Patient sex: F
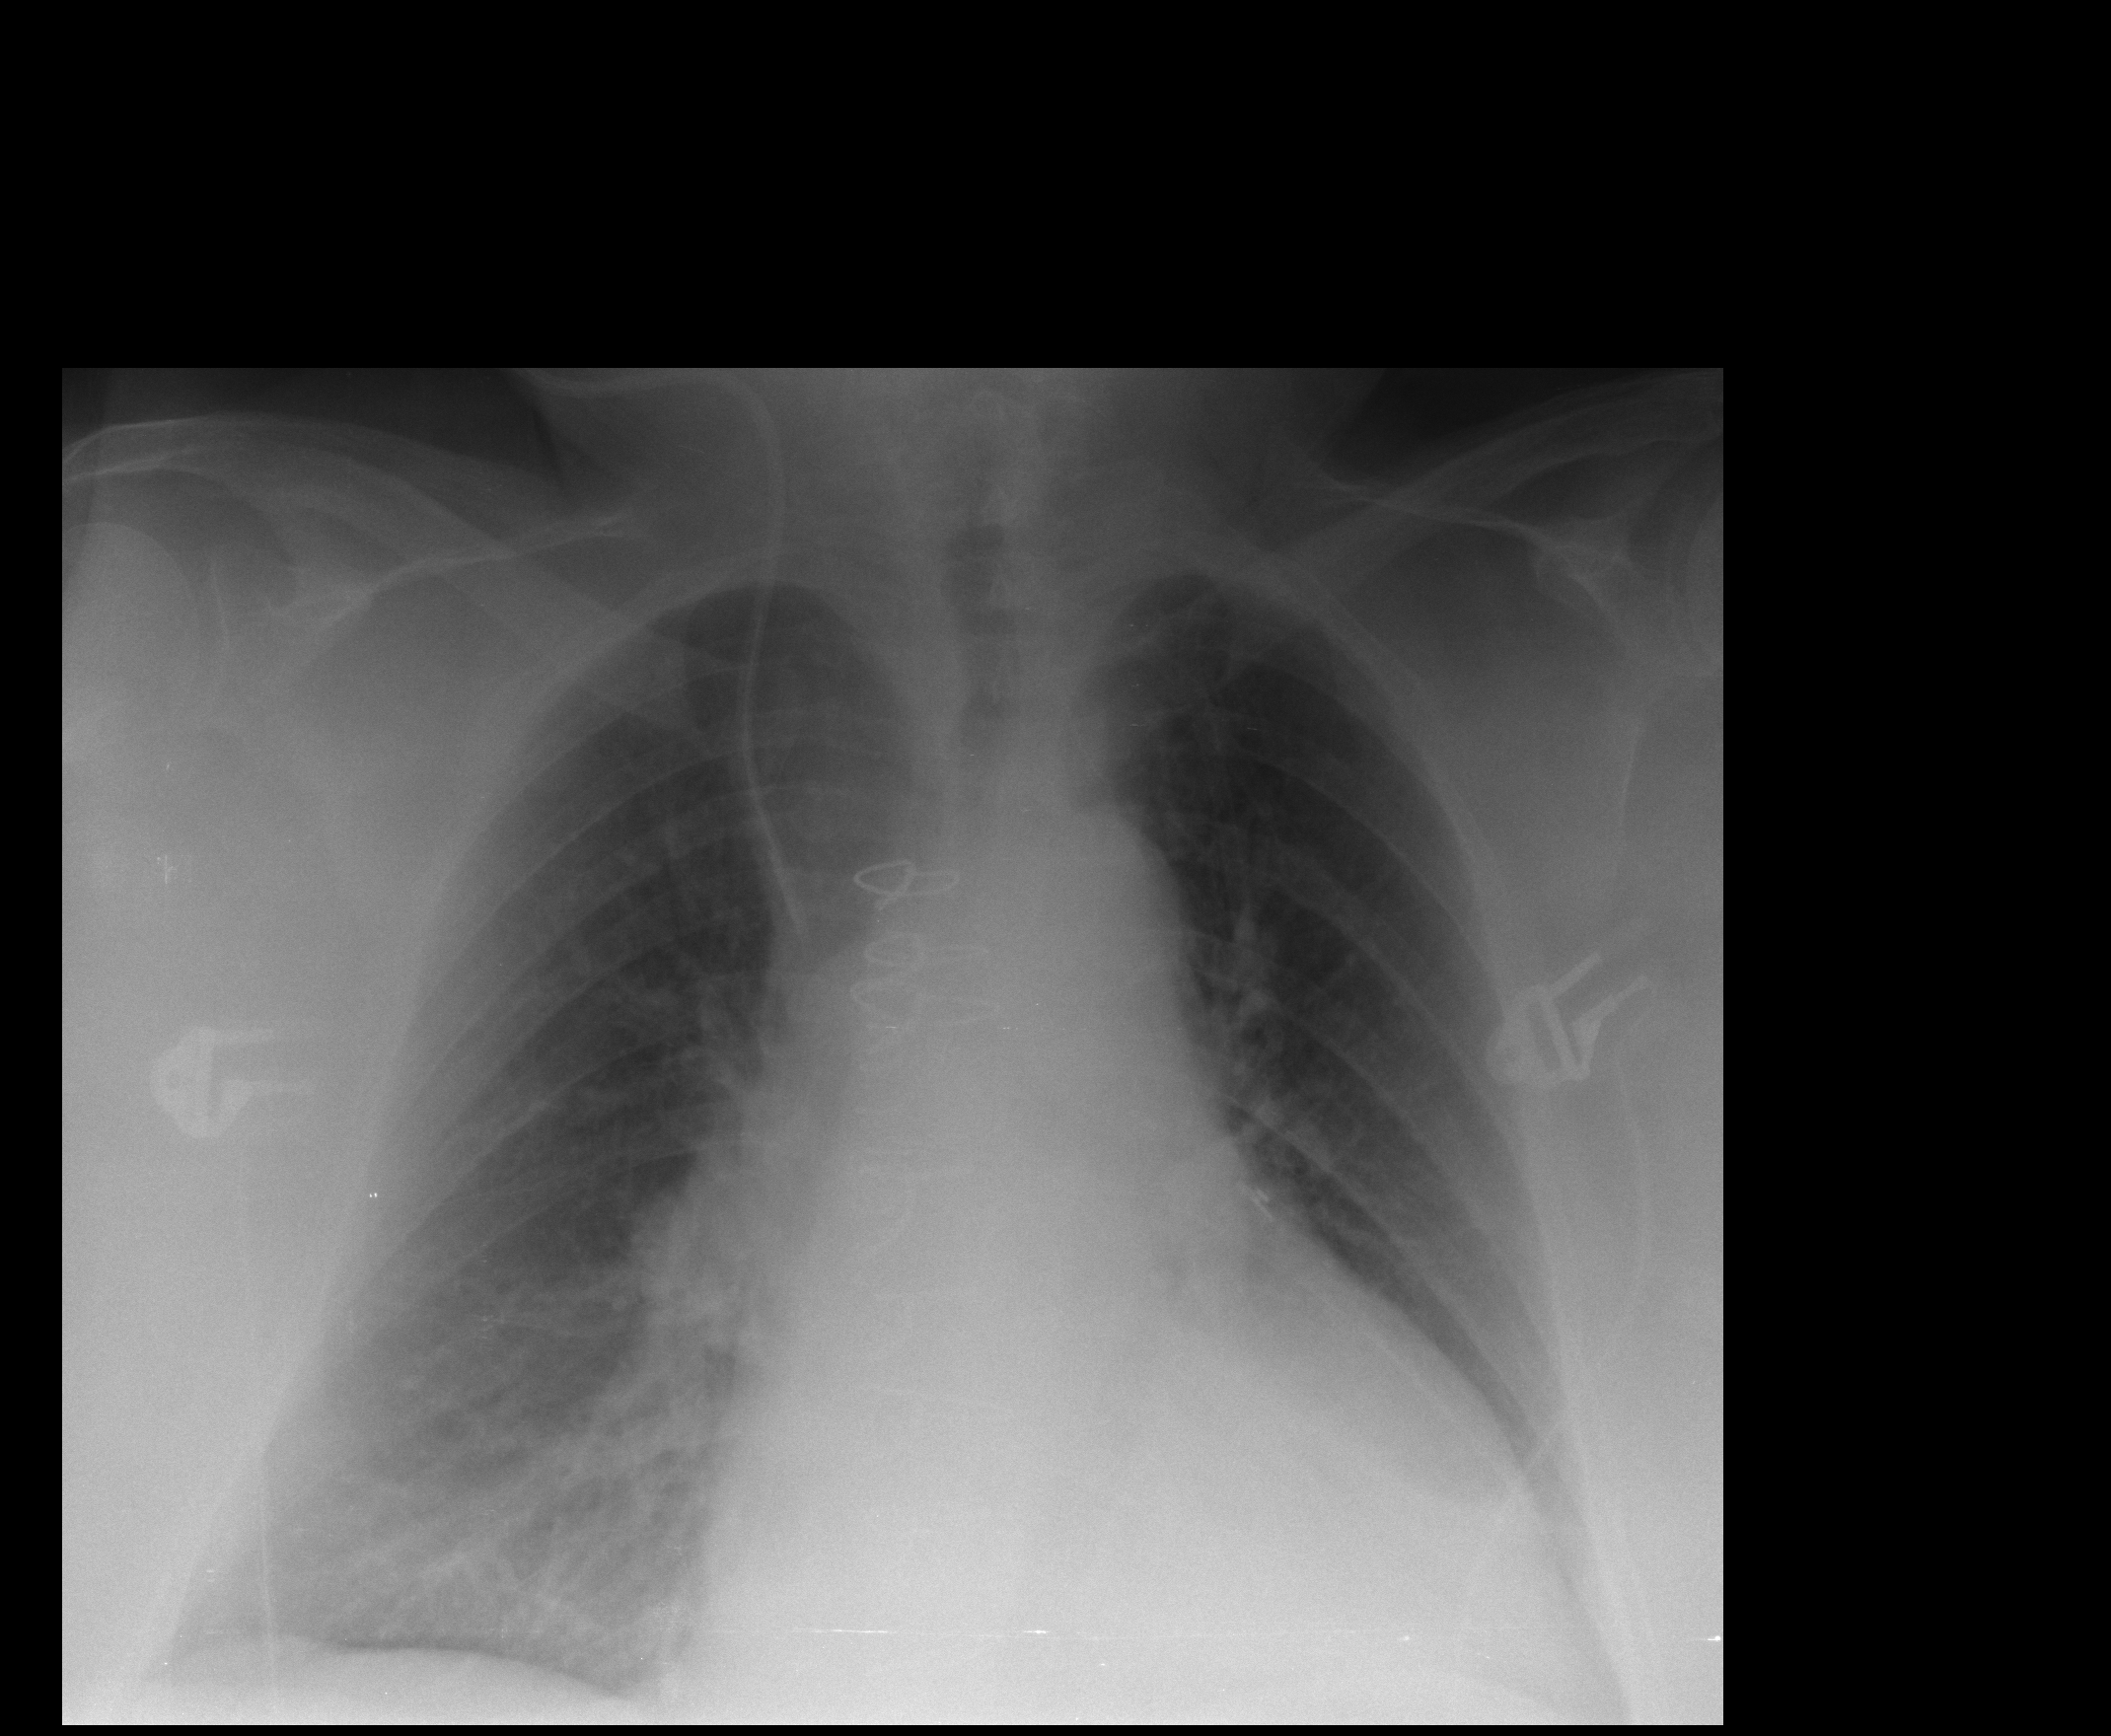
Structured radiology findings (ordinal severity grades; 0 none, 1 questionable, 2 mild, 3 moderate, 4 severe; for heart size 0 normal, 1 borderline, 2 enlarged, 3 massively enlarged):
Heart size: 2
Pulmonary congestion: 2
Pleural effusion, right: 0
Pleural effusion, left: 0
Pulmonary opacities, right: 0
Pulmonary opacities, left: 0
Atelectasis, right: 1
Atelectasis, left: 2